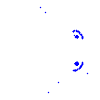
Particle: electron